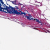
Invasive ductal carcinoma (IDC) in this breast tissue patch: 0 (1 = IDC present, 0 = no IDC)